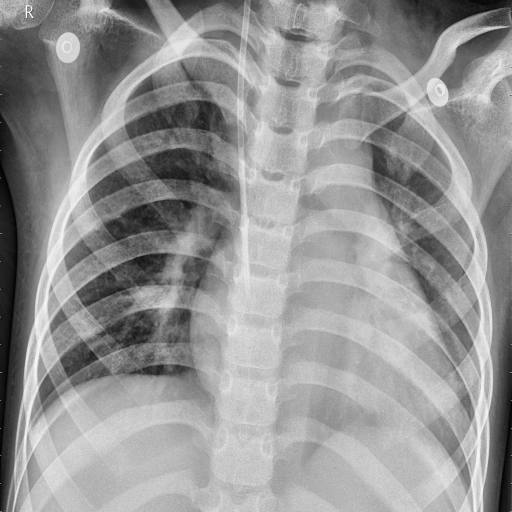
Finding: PNEUMONIA